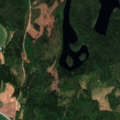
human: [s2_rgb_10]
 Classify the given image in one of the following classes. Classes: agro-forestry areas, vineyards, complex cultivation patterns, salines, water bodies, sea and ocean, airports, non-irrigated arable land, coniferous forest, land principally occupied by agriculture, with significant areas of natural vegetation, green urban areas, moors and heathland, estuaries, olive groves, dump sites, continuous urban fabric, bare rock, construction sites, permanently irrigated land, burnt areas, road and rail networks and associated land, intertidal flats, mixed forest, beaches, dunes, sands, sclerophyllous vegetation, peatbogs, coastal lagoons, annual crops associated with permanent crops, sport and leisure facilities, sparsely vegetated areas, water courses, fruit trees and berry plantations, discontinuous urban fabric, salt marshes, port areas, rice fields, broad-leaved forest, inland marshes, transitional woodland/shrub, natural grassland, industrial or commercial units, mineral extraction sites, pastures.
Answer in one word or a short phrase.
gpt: coniferous forest, mixed forest, water bodies